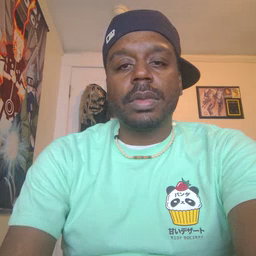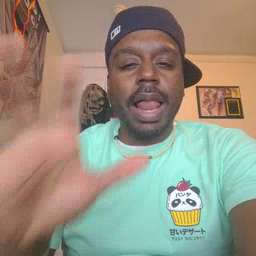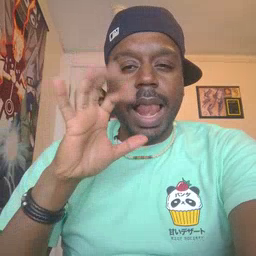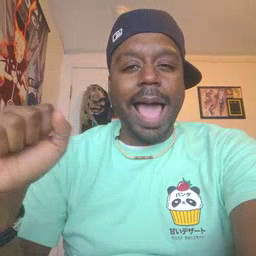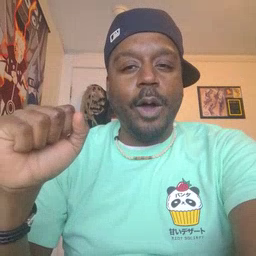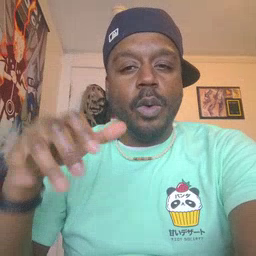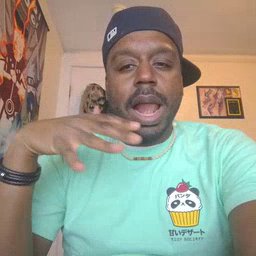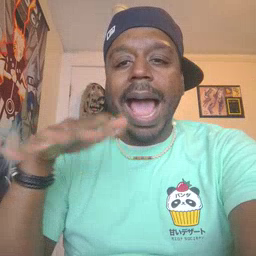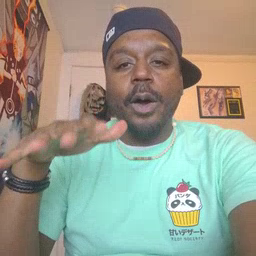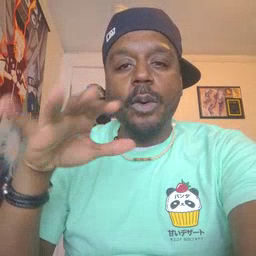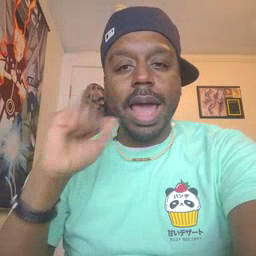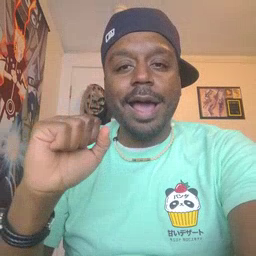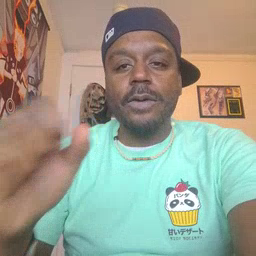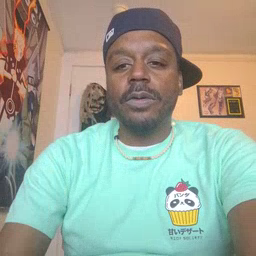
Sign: loud